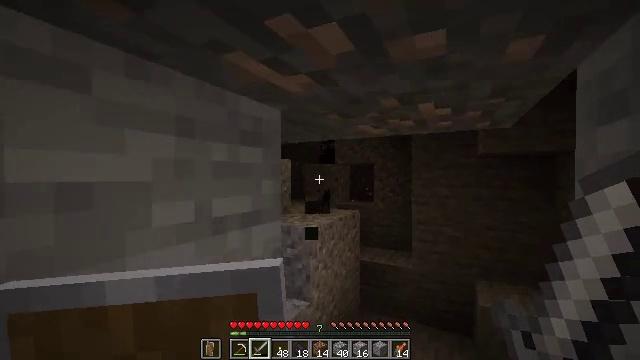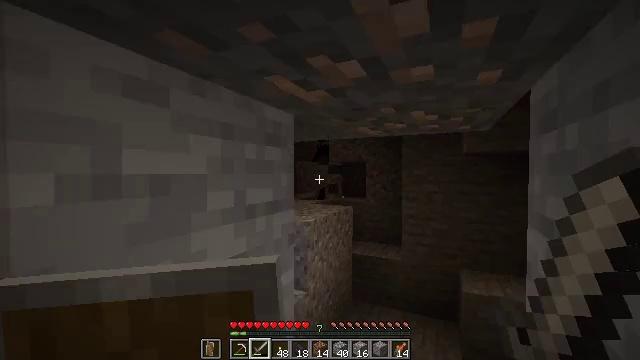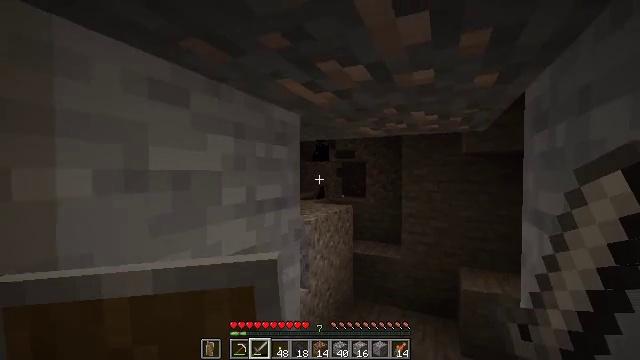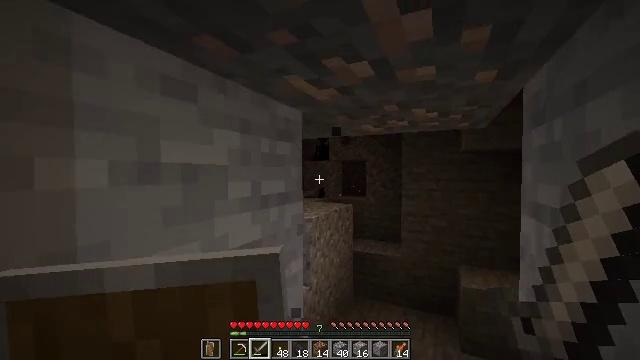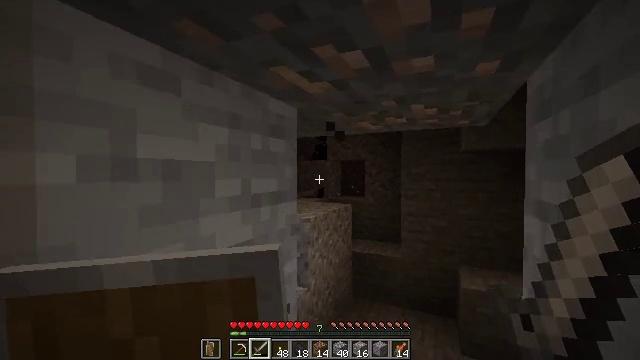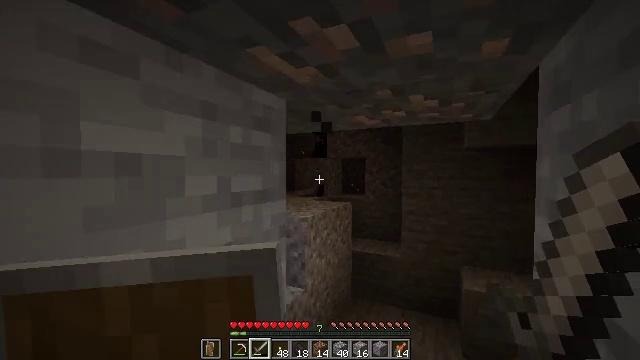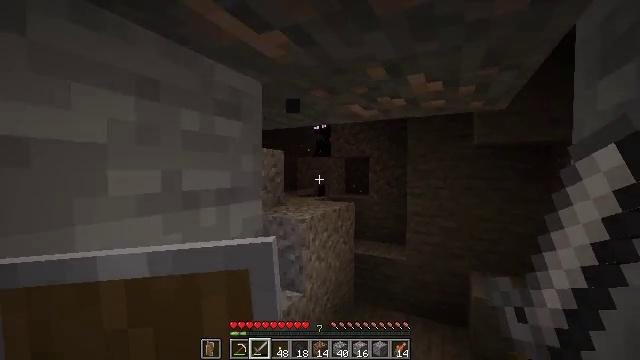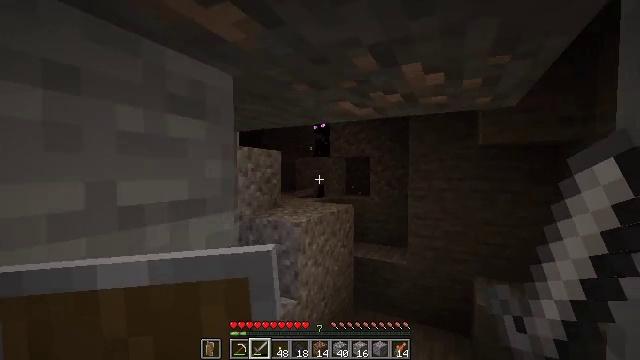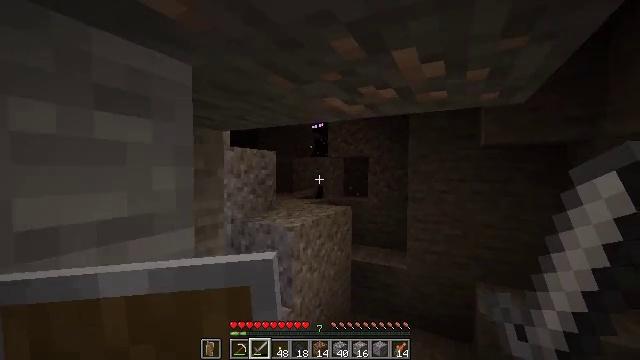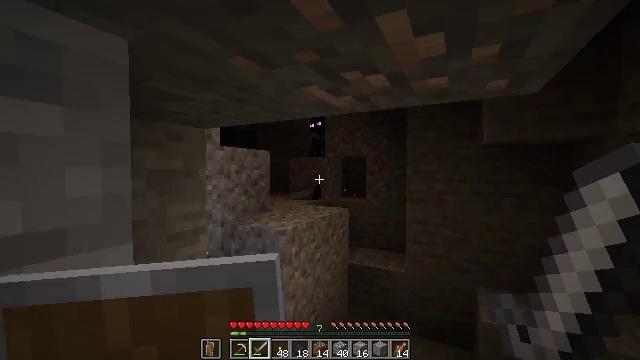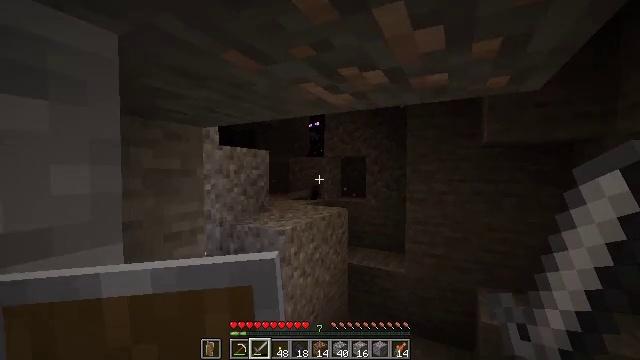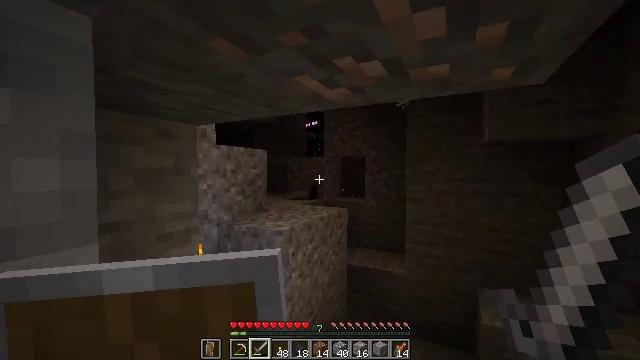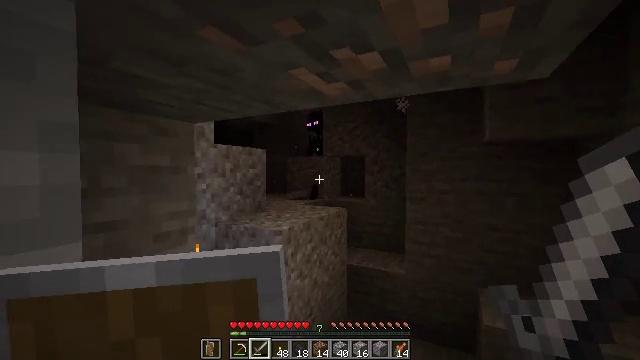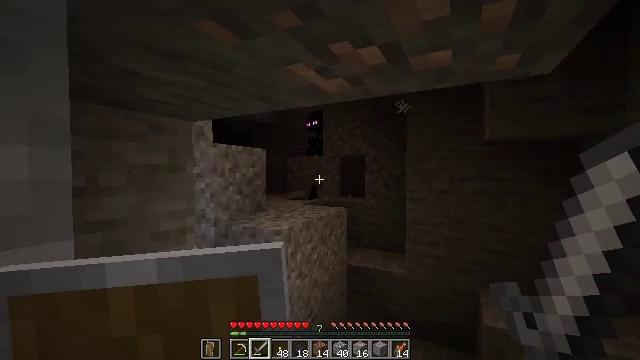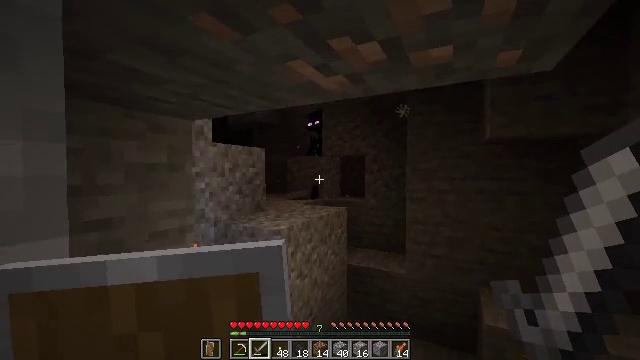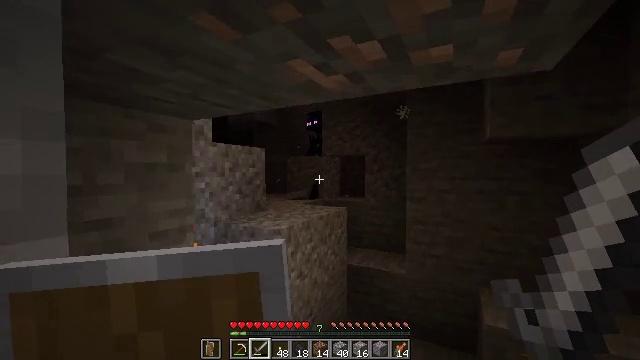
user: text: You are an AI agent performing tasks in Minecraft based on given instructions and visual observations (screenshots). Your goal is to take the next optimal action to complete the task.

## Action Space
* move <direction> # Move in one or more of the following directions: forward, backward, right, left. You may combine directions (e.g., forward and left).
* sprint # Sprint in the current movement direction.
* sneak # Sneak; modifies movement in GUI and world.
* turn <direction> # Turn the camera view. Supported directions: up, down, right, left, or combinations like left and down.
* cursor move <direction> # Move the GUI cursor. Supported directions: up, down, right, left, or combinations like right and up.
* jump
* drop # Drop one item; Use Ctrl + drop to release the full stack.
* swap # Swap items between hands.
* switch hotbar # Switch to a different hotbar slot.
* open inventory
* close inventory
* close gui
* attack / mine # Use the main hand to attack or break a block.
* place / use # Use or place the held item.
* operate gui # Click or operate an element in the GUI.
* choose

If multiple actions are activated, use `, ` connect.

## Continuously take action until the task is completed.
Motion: motion action
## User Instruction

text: Break the gravel block.
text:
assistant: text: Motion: turn right
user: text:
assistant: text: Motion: no_op
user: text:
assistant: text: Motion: move right
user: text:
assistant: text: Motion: move forward and move right
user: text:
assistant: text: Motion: move forward and move right
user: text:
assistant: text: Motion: move forward and move right, turn left
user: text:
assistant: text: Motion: move forward and move right
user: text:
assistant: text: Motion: move forward and move right
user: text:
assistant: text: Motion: no_op
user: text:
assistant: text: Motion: no_op
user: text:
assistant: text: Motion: no_op
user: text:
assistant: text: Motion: no_op
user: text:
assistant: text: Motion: no_op
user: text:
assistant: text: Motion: no_op
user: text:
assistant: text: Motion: no_op
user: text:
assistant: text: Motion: no_op
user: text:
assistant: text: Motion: no_op
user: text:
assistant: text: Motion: move back
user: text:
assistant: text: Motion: move back
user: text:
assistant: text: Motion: move back
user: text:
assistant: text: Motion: move back
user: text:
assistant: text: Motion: move back
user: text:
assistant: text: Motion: move back, turn right and down
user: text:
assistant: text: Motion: move back, turn right and down
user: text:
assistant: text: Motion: move back
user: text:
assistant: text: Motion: move right
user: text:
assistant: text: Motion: move right
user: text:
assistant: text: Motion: move right, turn left
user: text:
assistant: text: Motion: move forward and move right, turn left
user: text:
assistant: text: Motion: move forward and move right, turn left